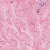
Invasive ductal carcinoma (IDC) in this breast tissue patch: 0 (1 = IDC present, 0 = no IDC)